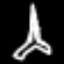
Label: The Eiffel Tower